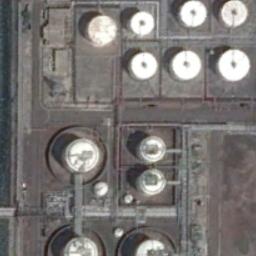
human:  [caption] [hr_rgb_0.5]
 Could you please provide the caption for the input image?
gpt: There are many storage tanks of different sizes .

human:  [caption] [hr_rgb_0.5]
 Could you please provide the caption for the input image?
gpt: There are many storage tanks on the bare land .

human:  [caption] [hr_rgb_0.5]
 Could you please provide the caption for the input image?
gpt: There is an open space like a Jiugong grid, With a storage tank in each grid .

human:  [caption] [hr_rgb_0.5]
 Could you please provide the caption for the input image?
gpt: There are many different sized storage tanks and many buildings in the factory .

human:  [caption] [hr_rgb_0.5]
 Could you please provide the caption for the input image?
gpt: There are some white storage tanks of different sizes .